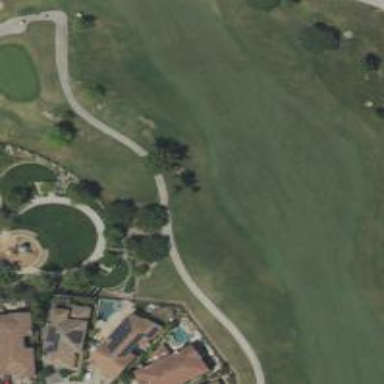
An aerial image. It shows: Tree on the golf course.